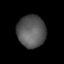
Tissue: lung
Cell type: Others
Senescence score: 0.2329
Nuclear area (px): 894
Mean DAPI intensity: 88.211